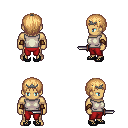
a pixel art fantasy rpg character, male body template, human, tanned skin, white sleeveless shirt, red pants, light blonde plain hairstyle, iron tiara, leather bracers, ghillies, dagger, four views (front, back, left, right), 2x2 character sprite sheet, small pixel art, hard edges, no anti-aliasing